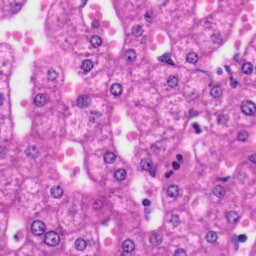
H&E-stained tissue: Liver